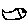
Label: fish